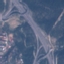
Land use / land cover class: Highway